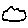
Label: cloud